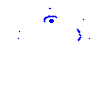
Particle: electron